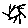
Label: sun